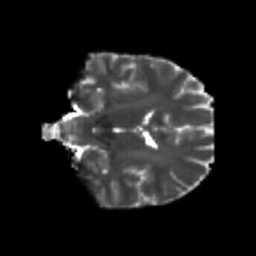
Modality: T2w
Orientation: coronal
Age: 21
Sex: male
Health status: healthy
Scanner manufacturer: philips
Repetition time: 7.391 s
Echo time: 0.08599 s